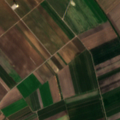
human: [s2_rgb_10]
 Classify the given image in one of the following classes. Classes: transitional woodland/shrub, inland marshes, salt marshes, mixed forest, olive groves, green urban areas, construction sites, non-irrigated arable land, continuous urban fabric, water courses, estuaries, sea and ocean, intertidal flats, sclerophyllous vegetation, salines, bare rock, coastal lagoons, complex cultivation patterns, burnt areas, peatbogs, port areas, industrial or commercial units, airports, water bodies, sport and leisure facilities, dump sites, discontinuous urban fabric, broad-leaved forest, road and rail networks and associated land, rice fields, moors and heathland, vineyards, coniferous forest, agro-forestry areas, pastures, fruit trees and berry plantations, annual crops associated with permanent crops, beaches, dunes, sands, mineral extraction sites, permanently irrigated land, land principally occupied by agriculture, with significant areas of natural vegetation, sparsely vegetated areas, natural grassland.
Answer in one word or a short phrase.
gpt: non-irrigated arable land, vineyards, complex cultivation patterns